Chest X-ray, PA view. Patient: 47 years old, sex F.
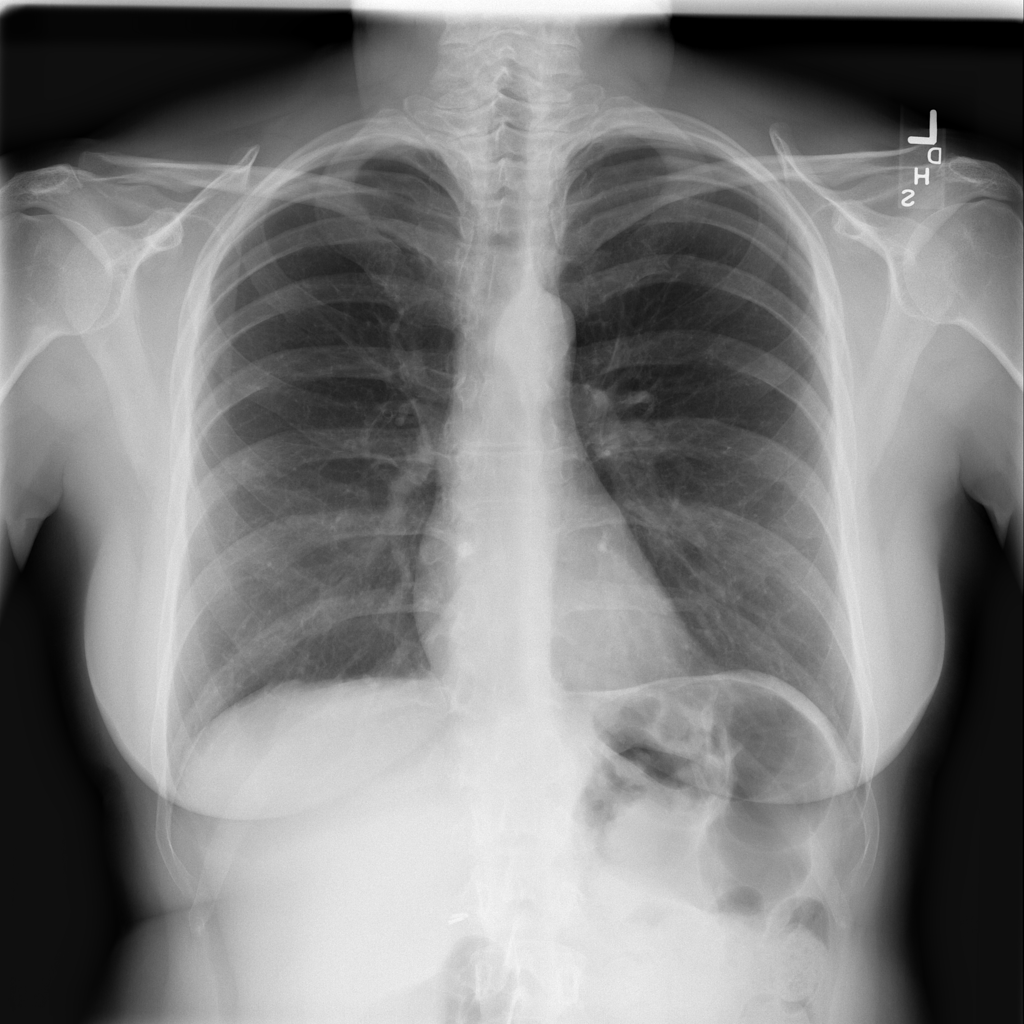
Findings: Pneumothorax